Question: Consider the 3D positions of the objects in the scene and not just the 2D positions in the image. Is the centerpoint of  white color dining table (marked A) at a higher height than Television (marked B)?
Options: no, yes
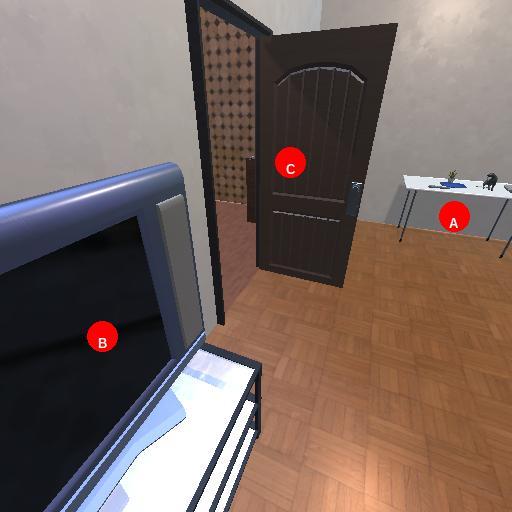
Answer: no